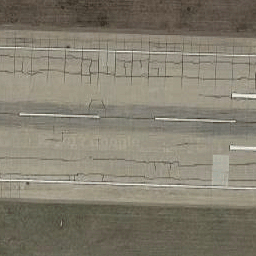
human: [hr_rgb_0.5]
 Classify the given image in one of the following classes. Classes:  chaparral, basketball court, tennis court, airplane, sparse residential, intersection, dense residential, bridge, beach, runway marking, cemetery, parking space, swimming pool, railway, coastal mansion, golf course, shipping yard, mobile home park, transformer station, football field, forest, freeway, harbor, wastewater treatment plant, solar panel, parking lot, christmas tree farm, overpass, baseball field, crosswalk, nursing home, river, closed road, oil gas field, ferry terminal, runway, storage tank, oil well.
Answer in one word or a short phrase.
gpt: runway